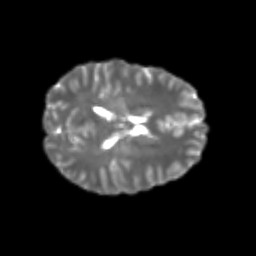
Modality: T2w
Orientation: axial
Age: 24
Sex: female
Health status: healthy
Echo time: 0.074 s